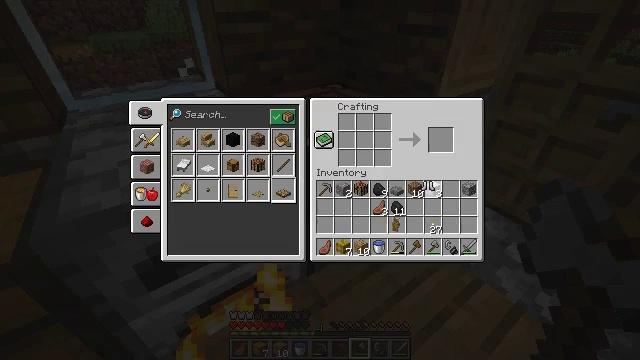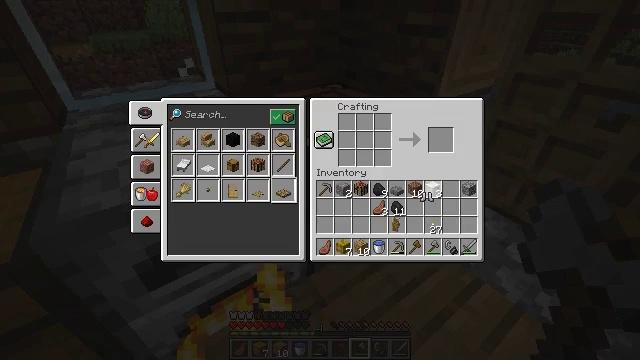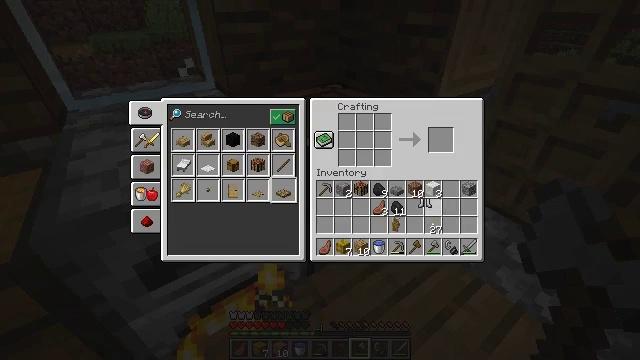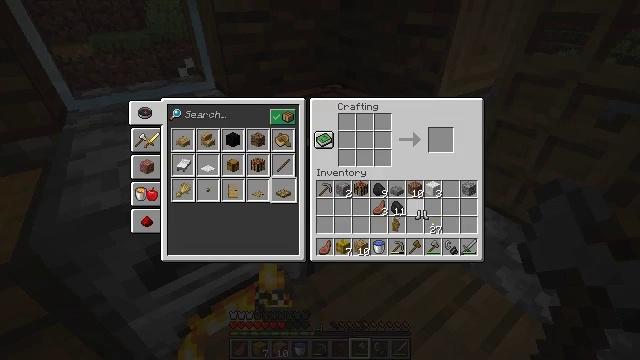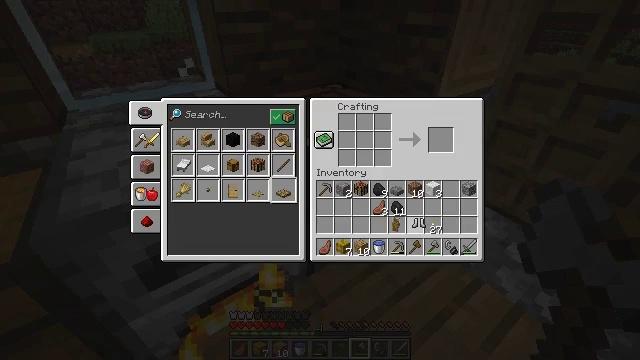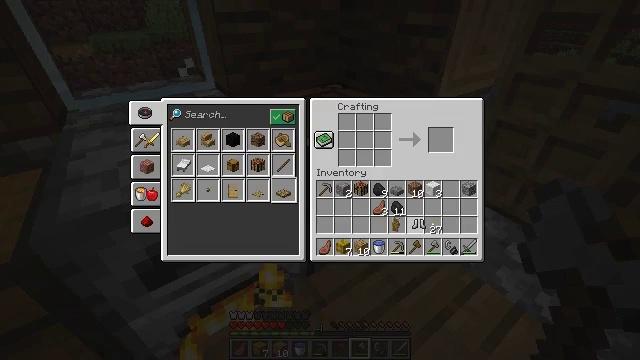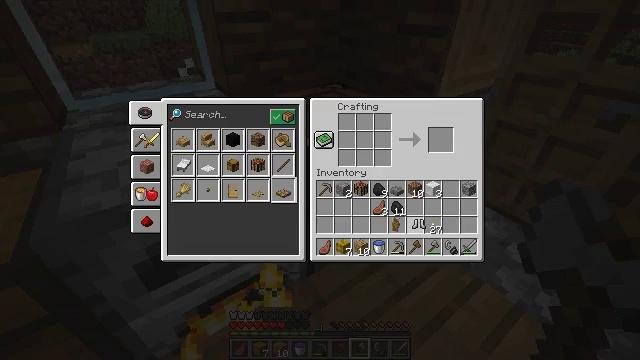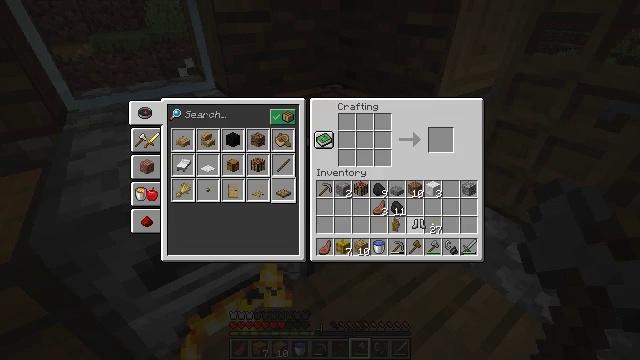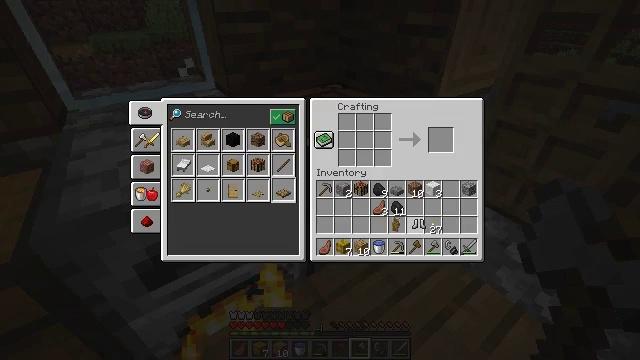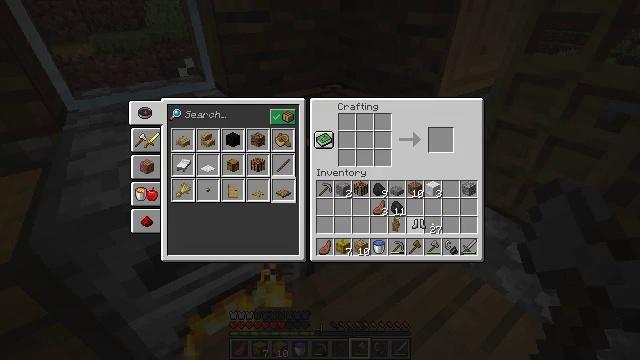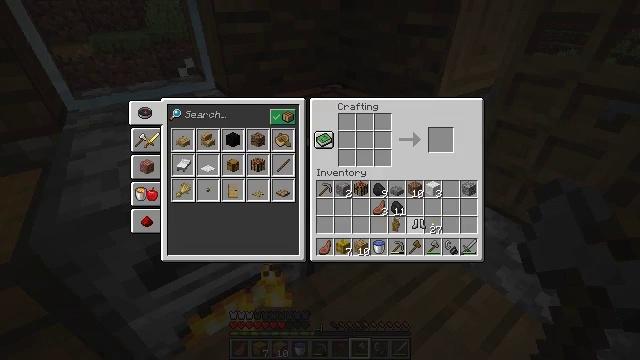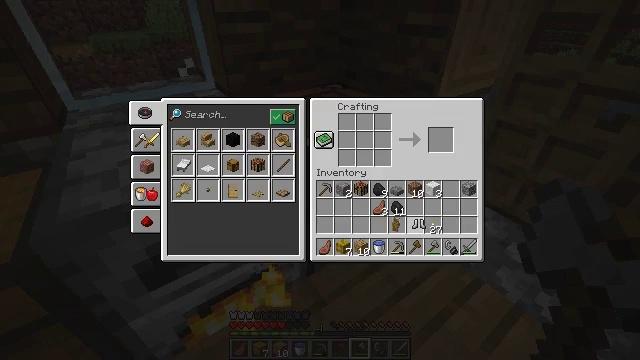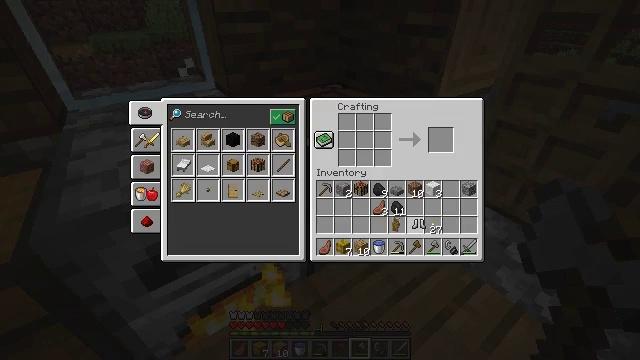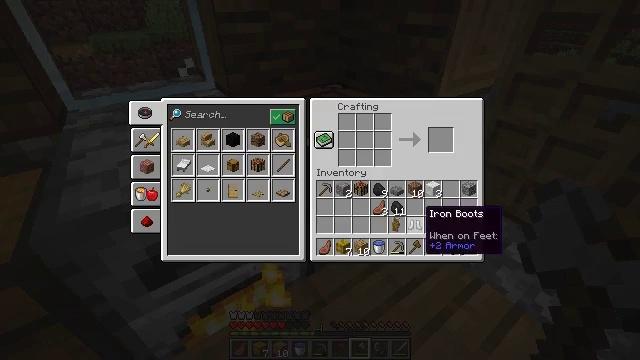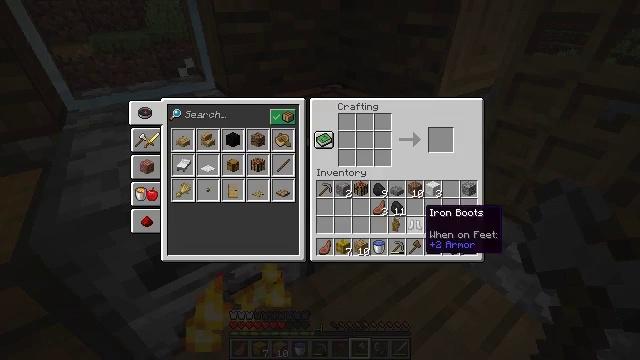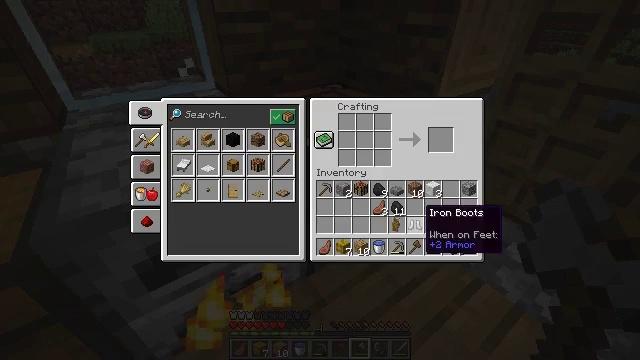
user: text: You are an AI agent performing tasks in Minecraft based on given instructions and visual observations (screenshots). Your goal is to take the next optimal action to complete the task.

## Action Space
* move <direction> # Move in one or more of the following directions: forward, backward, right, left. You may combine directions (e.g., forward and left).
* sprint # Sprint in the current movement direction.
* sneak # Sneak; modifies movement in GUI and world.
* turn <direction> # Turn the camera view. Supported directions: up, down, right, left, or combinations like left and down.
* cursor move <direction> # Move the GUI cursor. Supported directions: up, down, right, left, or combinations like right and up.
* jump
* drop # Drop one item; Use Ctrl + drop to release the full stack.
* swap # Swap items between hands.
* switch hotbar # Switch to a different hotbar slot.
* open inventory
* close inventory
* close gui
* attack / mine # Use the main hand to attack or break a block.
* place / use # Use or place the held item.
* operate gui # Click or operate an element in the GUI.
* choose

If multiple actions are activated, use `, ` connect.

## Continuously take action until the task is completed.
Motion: motion action
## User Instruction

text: Harvest tall grass for seeds.
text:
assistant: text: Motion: turn down
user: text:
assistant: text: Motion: no_op
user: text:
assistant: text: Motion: turn down
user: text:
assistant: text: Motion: turn down
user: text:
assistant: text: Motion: no_op
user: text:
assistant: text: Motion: no_op
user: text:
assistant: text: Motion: no_op
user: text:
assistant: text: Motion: no_op
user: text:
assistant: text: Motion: no_op
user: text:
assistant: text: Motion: attack / mine
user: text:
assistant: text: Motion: attack / mine
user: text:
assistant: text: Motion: attack / mine
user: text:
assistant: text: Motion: no_op
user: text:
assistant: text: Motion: no_op
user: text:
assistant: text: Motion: no_op
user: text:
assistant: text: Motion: no_op
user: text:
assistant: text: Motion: no_op
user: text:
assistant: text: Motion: no_op
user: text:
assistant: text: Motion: no_op
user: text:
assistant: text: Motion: no_op
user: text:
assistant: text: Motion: open inventory
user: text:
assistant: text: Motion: open inventory
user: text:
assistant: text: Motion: open inventory
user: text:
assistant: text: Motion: open inventory
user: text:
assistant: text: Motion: no_op
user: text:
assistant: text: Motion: no_op
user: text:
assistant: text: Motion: no_op
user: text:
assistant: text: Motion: no_op
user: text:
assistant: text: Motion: no_op
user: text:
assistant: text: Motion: no_op